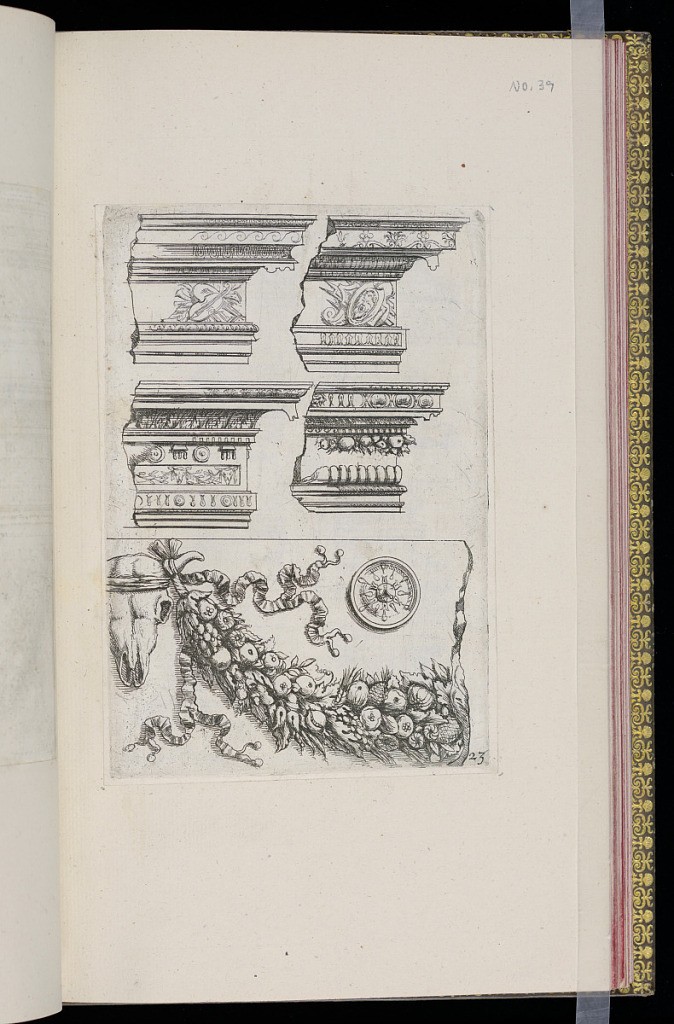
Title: Frieze and Cornice Designs
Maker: D. Antoine Pierretz, French, active 1647
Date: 1648
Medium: Etching on laid paper
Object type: Print
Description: Four designs for cornices featuring friezes and sculpted moldings, along with the fragment of a sculpted frieze below. The designs feature a trophy of arms and armor, a trophy of musical instruments, flowers, fruit, festoons of fruit and leaves, rosettes, shells, lamb's tongue, acanthus leaves, waves, fluting, ribbons, and bucranium (animal skulls). The plate is numbered.